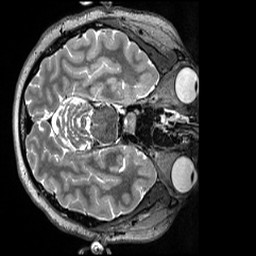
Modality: T2w
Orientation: axial
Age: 38
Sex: female
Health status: healthy
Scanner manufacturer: siemens
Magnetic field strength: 3 T
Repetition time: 3.2 s
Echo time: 0.563 s